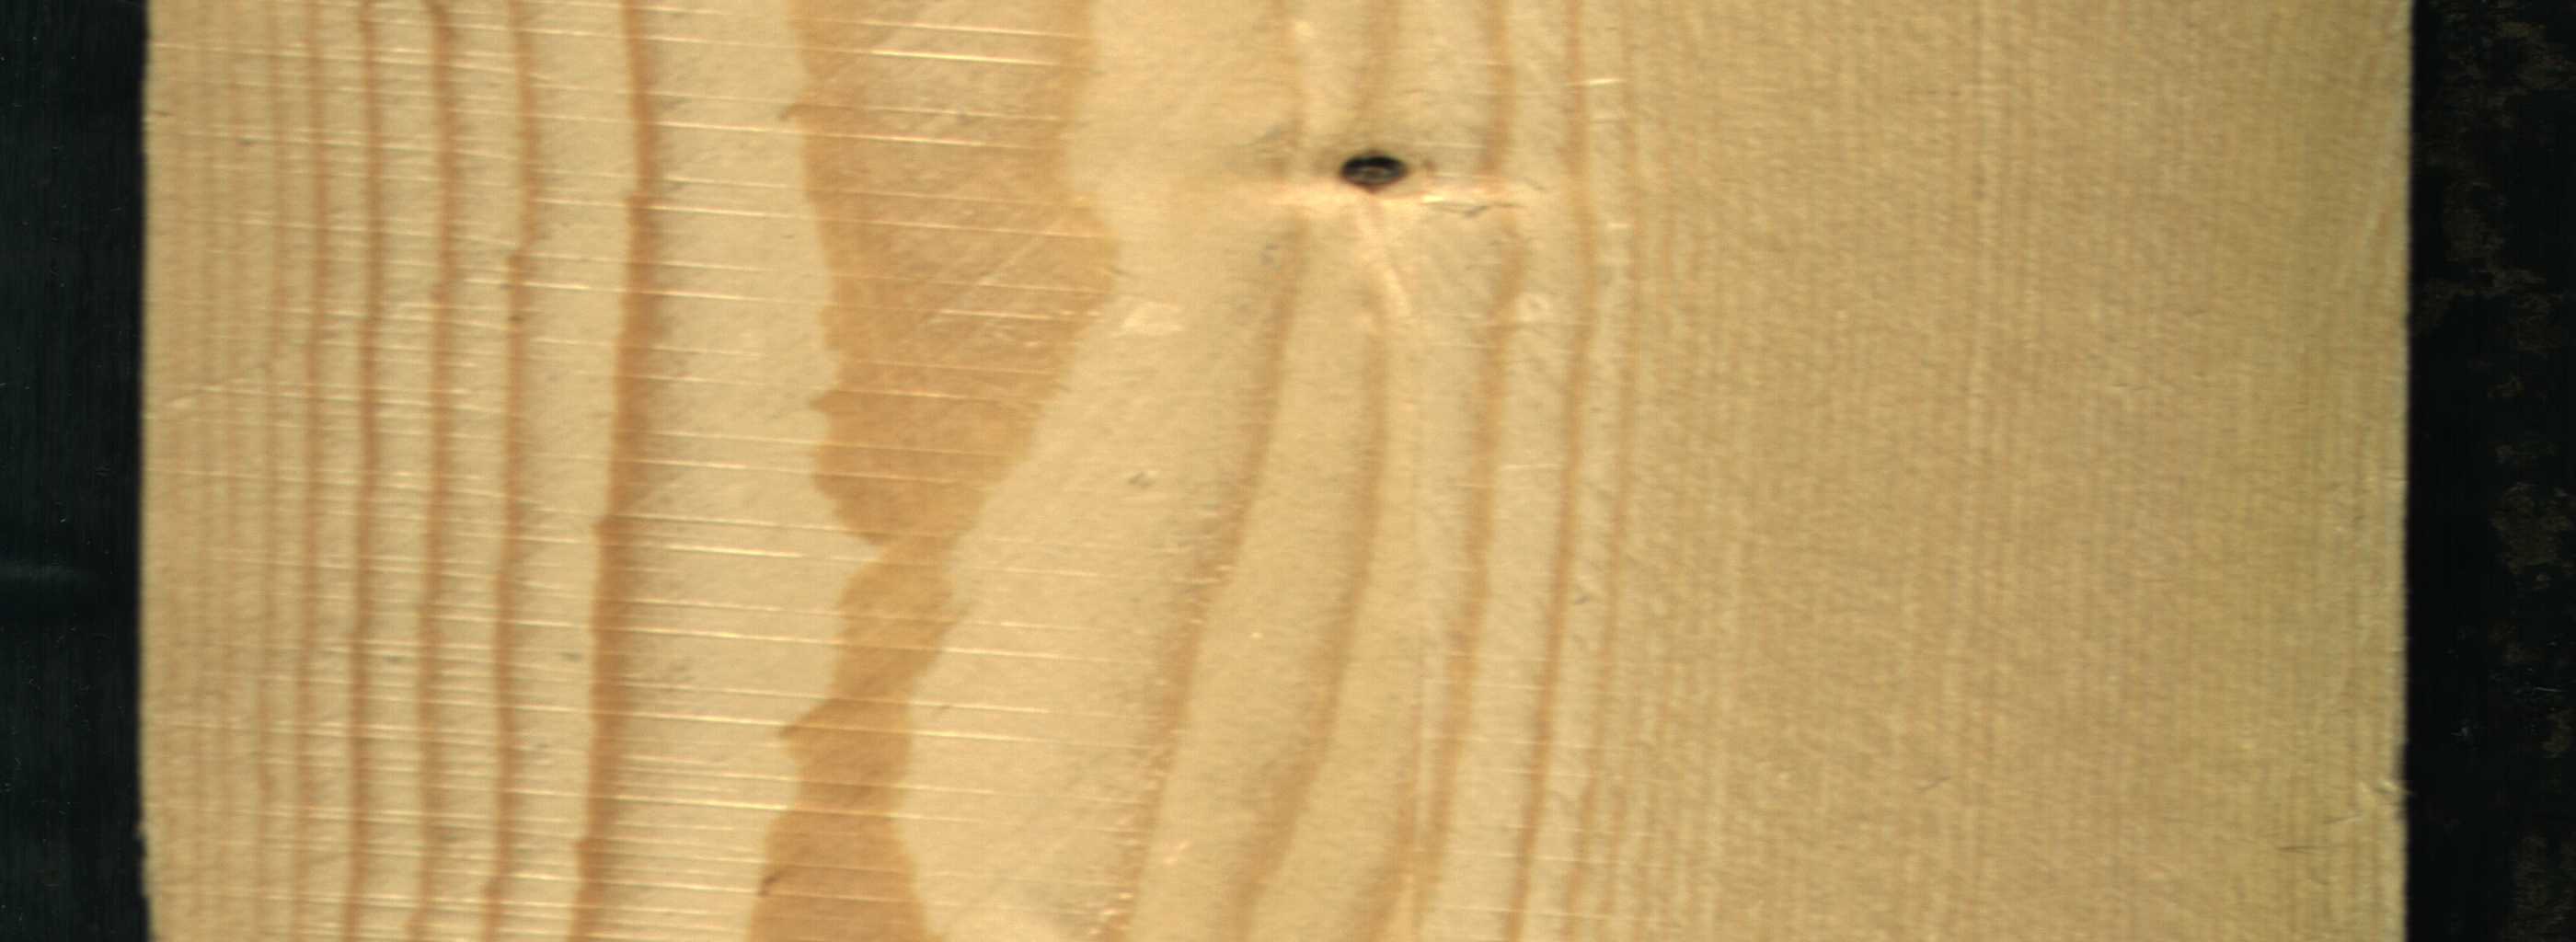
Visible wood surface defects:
Dead_Knot